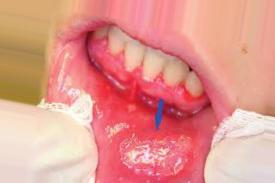
Condition: Mouth Ulcer